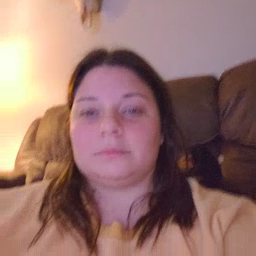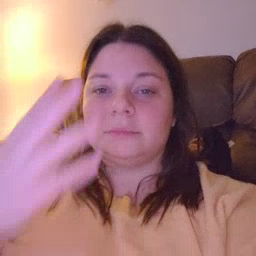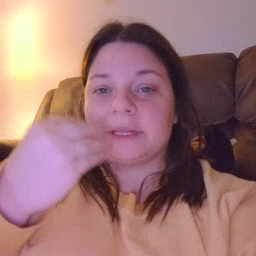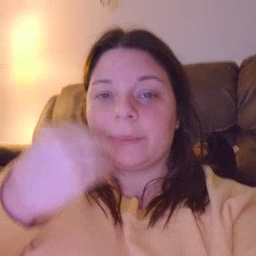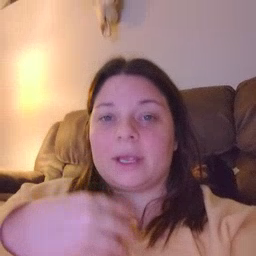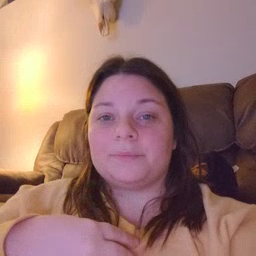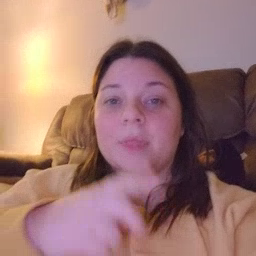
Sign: sleepy